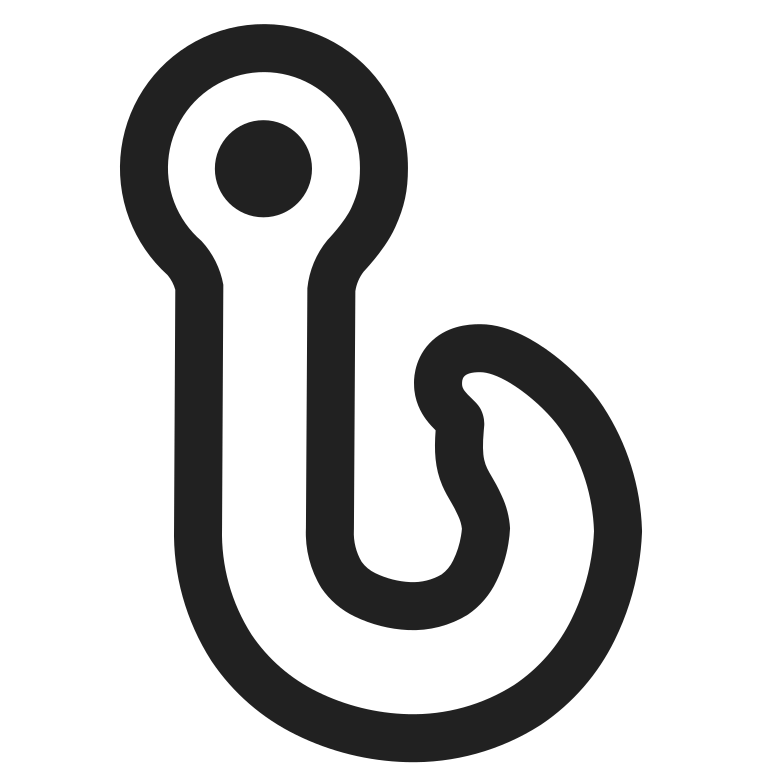
hook high contrast